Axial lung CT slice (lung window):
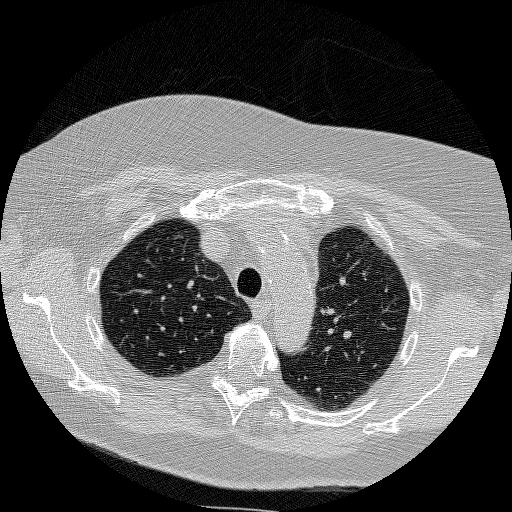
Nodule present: no